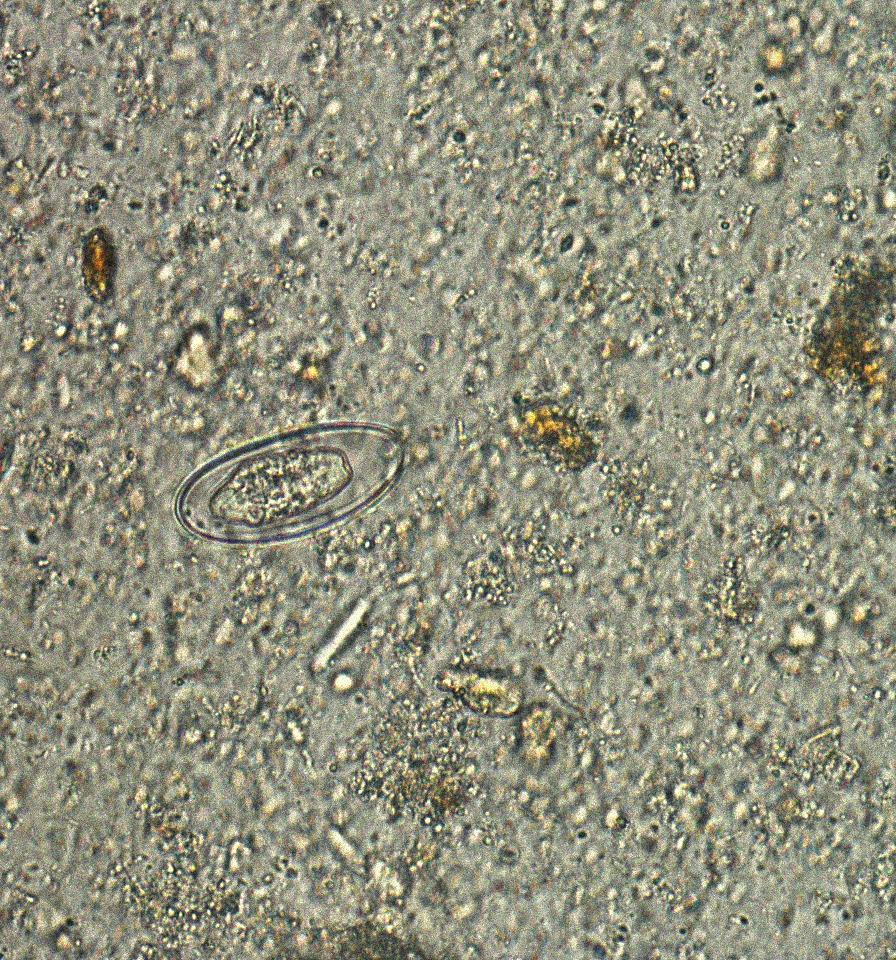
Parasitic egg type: Enterobius vermicularis